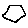
Label: hexagon